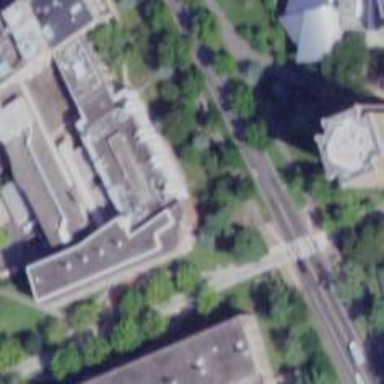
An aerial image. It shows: University building.